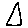
Label: triangle